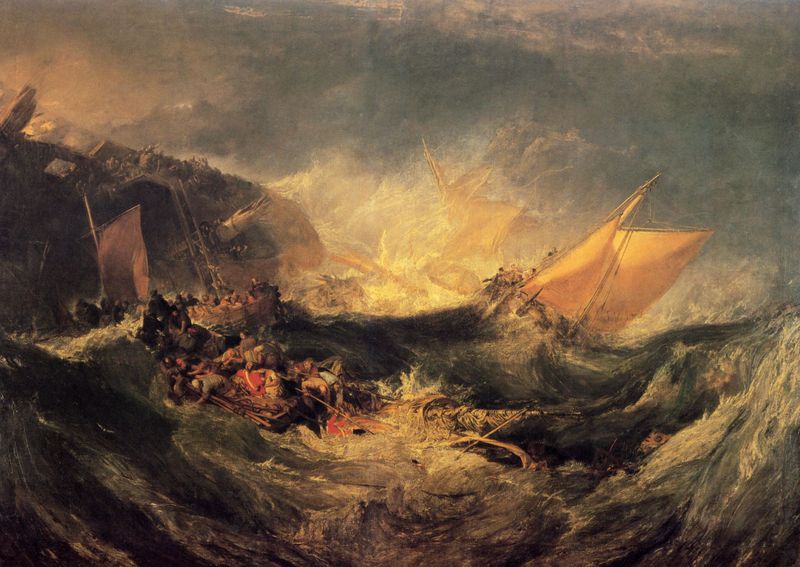
Titel: Wrack eines Transportschiffes
Künstler: William Turner
Standort: Lisboa
Institution: Museu Calouste Gulbenkian
Schlagwörter: blau, dunkel, gemälde, gewitter, himmel, kampf, meer, wasser, wolken, gelb, menschen, see, hell, licht, männer, orange, schwarz, weiss, ölbild, rot, malerei, tod, tot, horizont, gewässer, boot, gischt, schiff, schiffe, segel, segelboot, segelschiffe, welle, wellen, düster, mast, segelschiff, untergehen, weis, angst, dampf, not, orkan, schiffbruch, seenot, sturm, sturmflut, tornado, unglück, untergang, unwetter, wetter, wogen, ruderboot, ozean, gewitterwolken, bedrohlich, seegang, floss, apokalypse, donner, neigung, kentern, rettung, schiffbrüchige, gebrochen, toto, sinnflut, rettungsboot, meereswogen, ertrinken, krängung, taifun, tschüss, turner?, ertinken, m#nner, rdettungsboot